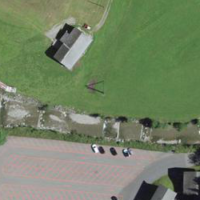
EUNIS habitat code: 24
Species observed at this site:
Chamaenerion angustifolium
Alopecurus pratensis
Ajuga reptans
Cynosurus cristatus
Bromus erectus